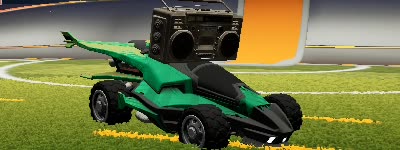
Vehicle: aftershock